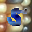
Label: 5